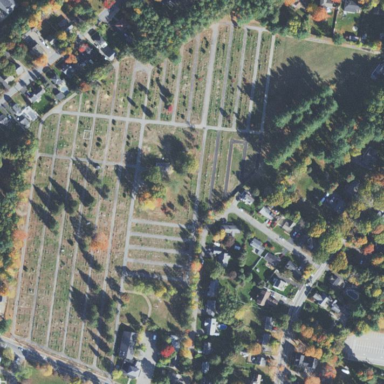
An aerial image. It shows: Cemetery.